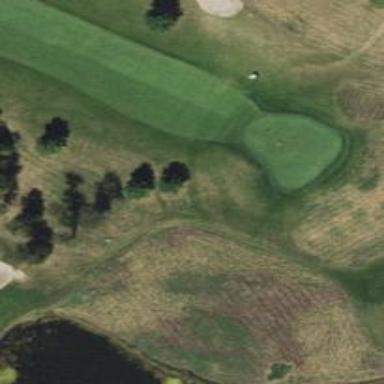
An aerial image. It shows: Rough area on grassy golf course.